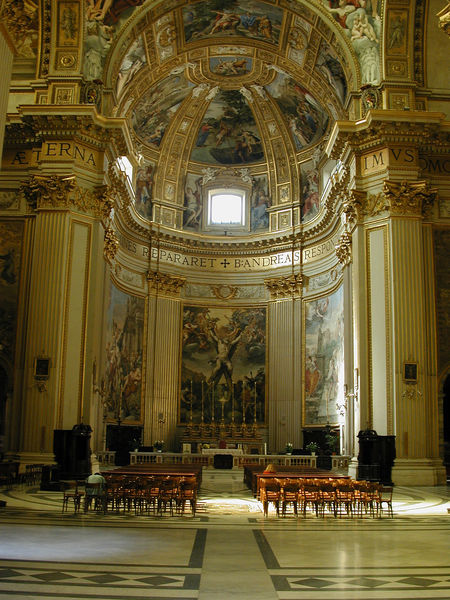
Titel: Rom, S. Andrea della Valle
Künstler: Carlo Rainaldi
Standort: Rom, S. Andrea della Valle (EU - I - Latium)
Schlagwörter: braun, fenster, licht, marmor, schwarz, stühle, säule, säulen, malerei, stein, kirche, gold, schrift, kuppel, kerzen, leuchter, gewölbe, vergoldet, kreuz, altar, kathedrale, kirchenschiff, repararet